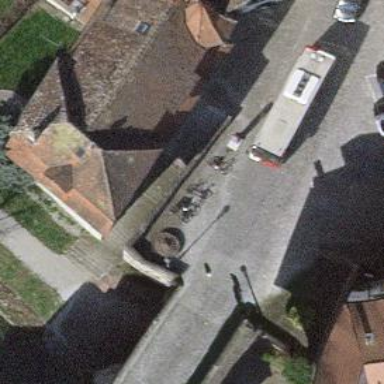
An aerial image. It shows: Bicycle rental facility.